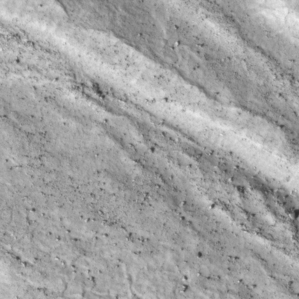
Label: non_frost